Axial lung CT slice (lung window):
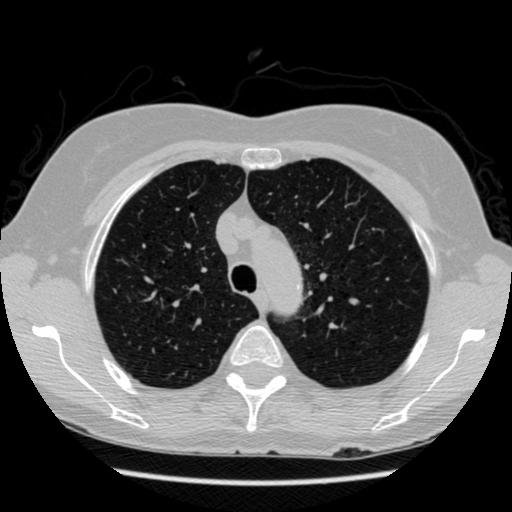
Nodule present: no